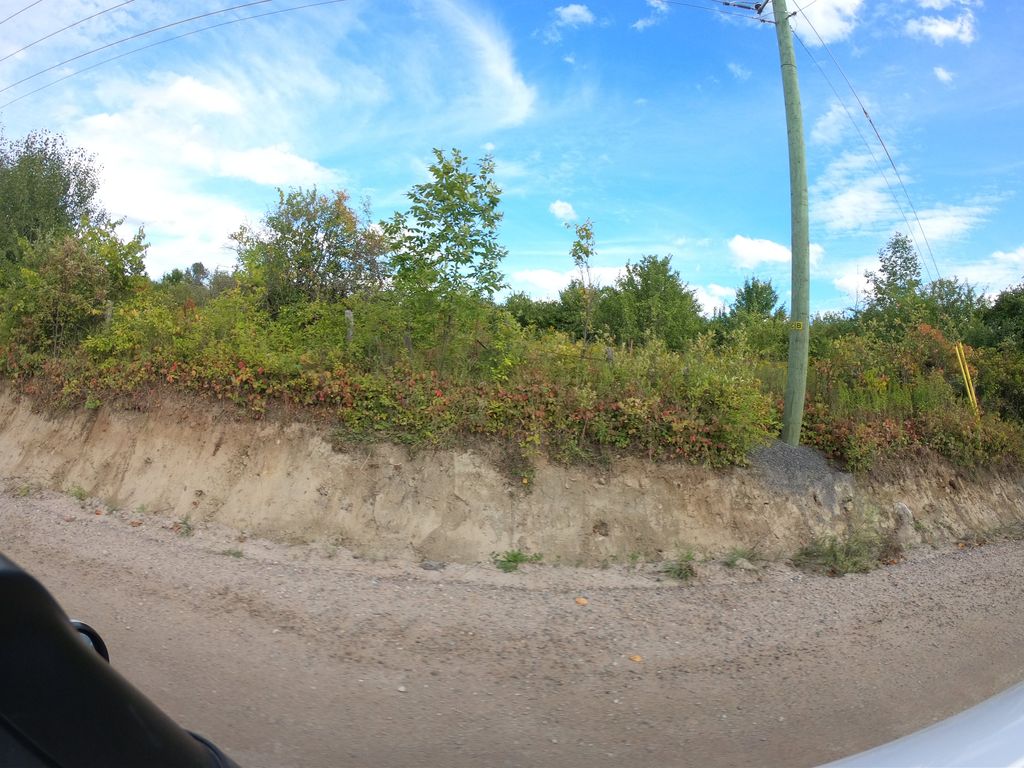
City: ottawa-gatineau